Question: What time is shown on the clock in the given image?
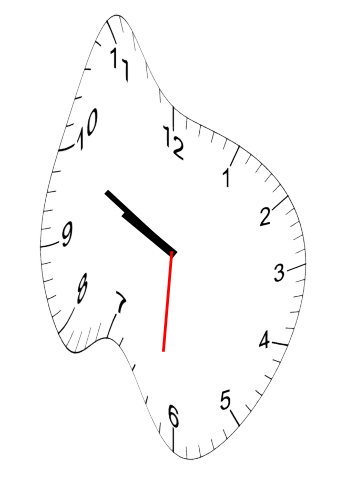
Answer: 09:49:31